Question: When I try to import a Gradle project in IntelliJ IDEA, I get the following error:

The IDE log starts out as follows:
'''
[<PHONE>] WARN - nal.AbstractExternalSystemTask -
(of class java.lang.String)
com.intellij.openapi.externalSystem.model.ExternalSystemException:
(of class java.lang.String)
at org.jetbrains.plugins.gradle.service.project.AbstractProjectImportErrorHandler.createUserFriendlyError(AbstractProjectImportErrorHandler.java:106)
at org.jetbrains.plugins.gradle.service.project.BaseProjectImportErrorHandler.getUserFriendlyError(BaseProjectImportErrorHandler.java:153)
at org.jetbrains.plugins.gradle.service.project.BaseGradleProjectResolverExtension.getUserFriendlyError(BaseGradleProjectResolverExtension.java:358)
'''
### Versions:
- - -
### Minimal example:
If I try to create a new project, I get:
'''
Error:Download http://repo1.maven.org/maven2/org/hamcrest/hamcrest-core/1.3/hamcrest-core-1.3-sources.jar
(of class java.lang.String)
'''
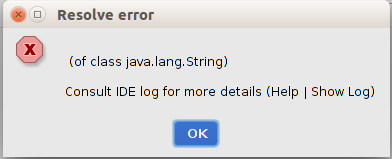
Answer: - -
This is resolved by disabling the Scala plugin as per <URL>
---
The Jetbrains issue commentary suggests that this issue with the Scala plugin is now resolved in the latest plugin version, which has now been released.